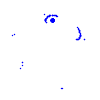
Particle: electron